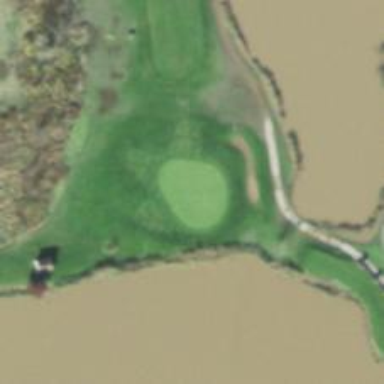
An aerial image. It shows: Golf hole.